Question: I'm building a very simple web app (using Python Flask) that will display some images to the user and get some response from the user.
Below is my code (ignoring the other parts of my code not related to this question):
'''
@app.route('/gallery',methods=['GET','POST'])
def get_gallery():
image_names = os.listdir(r'C:\Users\xxxvn\images')
b=[str(i)+"|"+str(request.form.get(i)) for i in image_names]
print (b)
return render_template("gallery.html", image_names=image_names)
'''
### HTML
'''
<!DOCTYPE html>
<html lang="en">
<head>
<meta charset="UTF-8">
<title>Title</title>
<link rel="stylesheet" href="https://maxcdn.bootstrapcdn.com/bootstrap/3.3.6/css/bootstrap.min.css"
integrity="sha384-1q8mTJOASx8j1Au+a5WDVnPi2lkFfwwEAa8hDDdjZlpLegxhjVME1fgjWPGmkzs7" crossorigin="anonymous">
</head>
<body>
<div class="container">
<div class="row">
<div class="col-lg-12">
<h1 class="page-header">Gallery</h1>
</div>
{{image_names}}
<hr>
<form method="POST">
{% for image_name in image_names %}
<div class="col-lg-3 col-md-4 col-xs-6 thumb">
<img class="img-responsive" src=" {{url_for('send_image', filename=image_name)}}">
<input type="radio" name={{image_name}} id="radio1" value="YES" />YES<br>
<input type="radio" name={{image_name}} id="radio2" value="NO"/>NO<br>
<hr>
</div>
{% endfor %}
<input type="submit" name="submit_button" value="SUBMIT"/>
</form>
</div>
</div>
<script src="https://maxcdn.bootstrapcdn.com/bootstrap/3.3.6/js/bootstrap.min.js"
integrity="sha384-0mSbJDEHialfmuBBQP6A4Qrprq5OVfW37PRR3j5ELqxss1yVqOtnepnHVP9aJ7xS"
crossorigin="anonymous"></script>
</body>
</html>
'''
### My current app

I want to reset the form as soon as the user hits submit and capture the output in list . The form should not be resubmitted with old values if the user hits refresh.
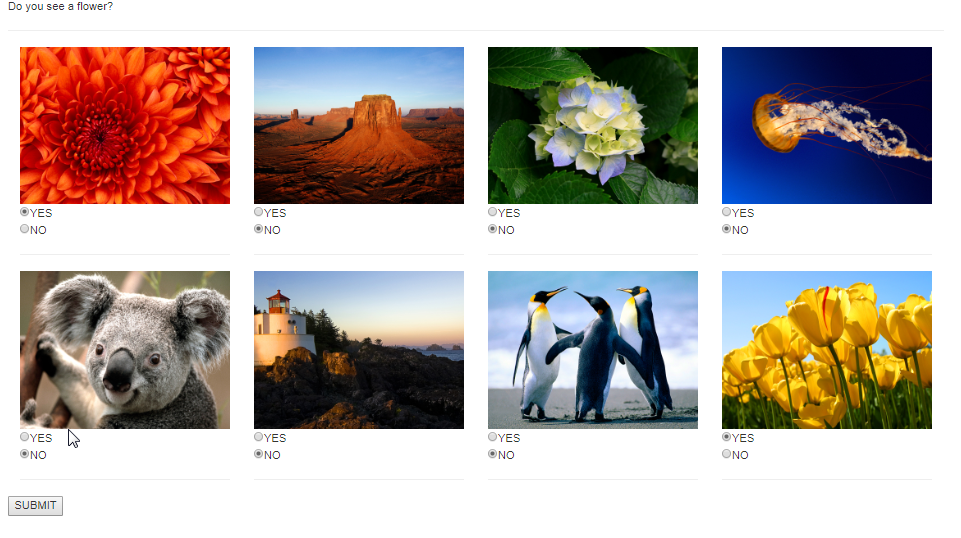
Answer: Do a request method check and put in your capture login in it.
'''
from flask import request
@app.route('/gallery',methods=['GET','POST'])
def get_gallery():
image_names = os.listdir(r'C:\Users\xxxvn\images')
if request.method == "POST":
b=[str(i)+"|"+str(request.form.get(i)) for i in image_names]
print (b)
return render_template("gallery.html", image_names=image_names)
'''